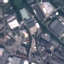
Label: Industrial